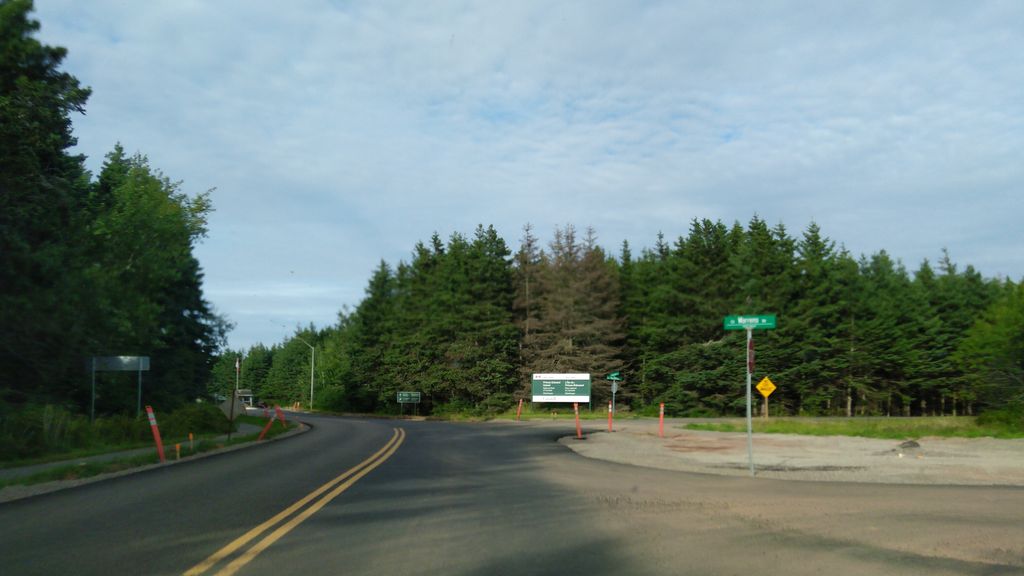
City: charlottetown